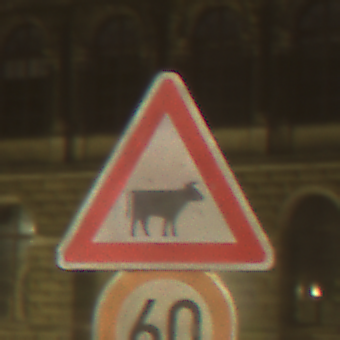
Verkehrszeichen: ViehtriebLinks
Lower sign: Geschwindigkeit60
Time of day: Night
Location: Outdoor (Urban)
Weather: Overcast
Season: NotSpecified
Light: Artificial